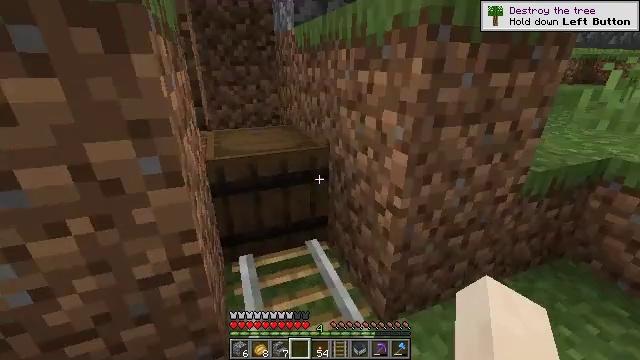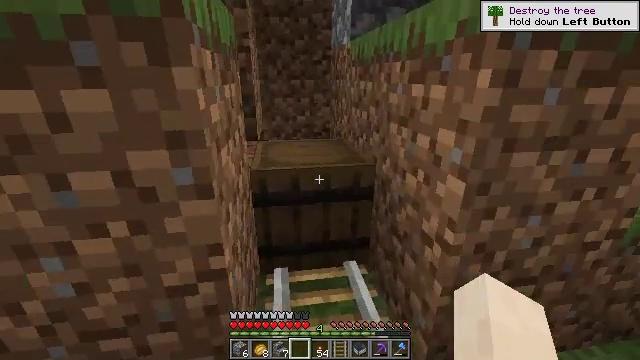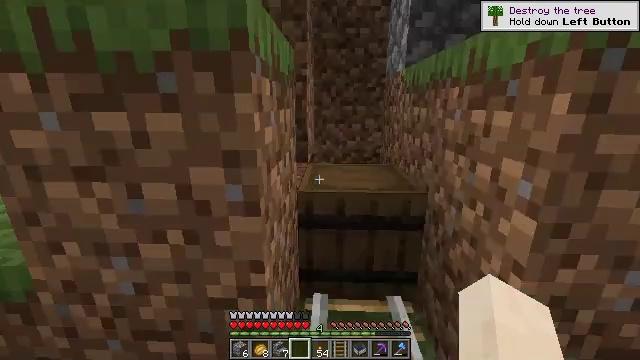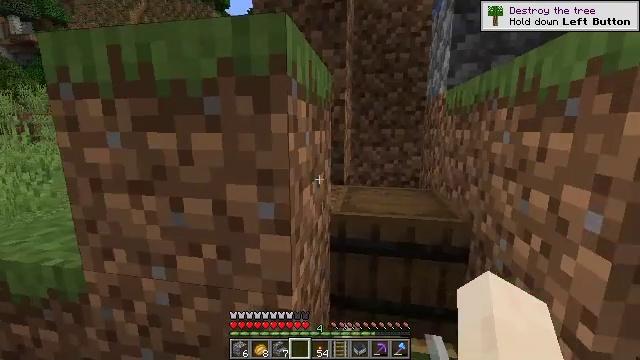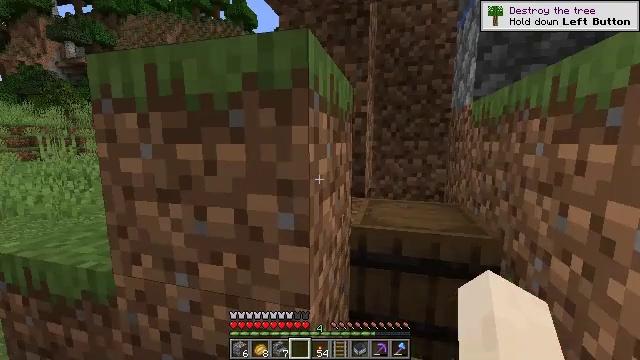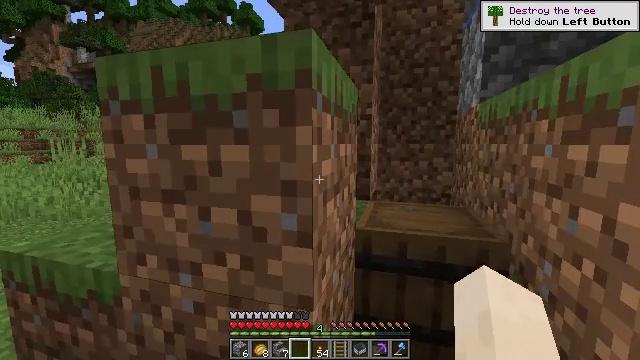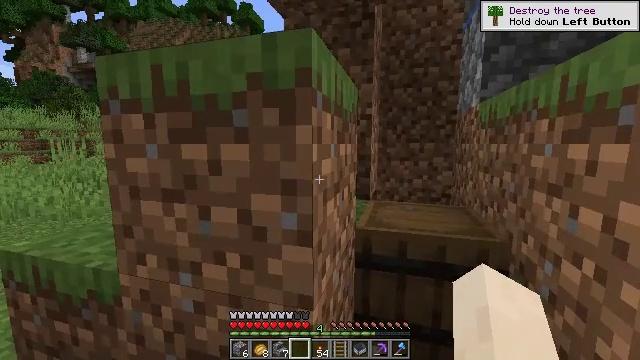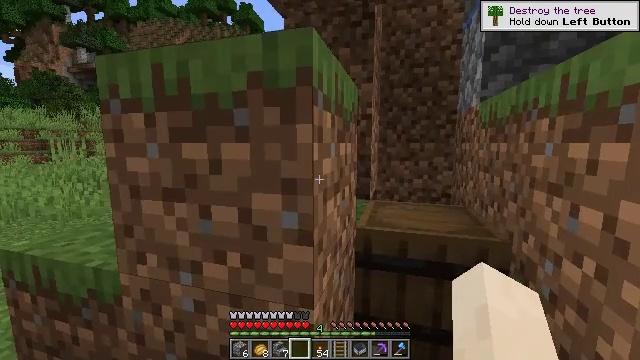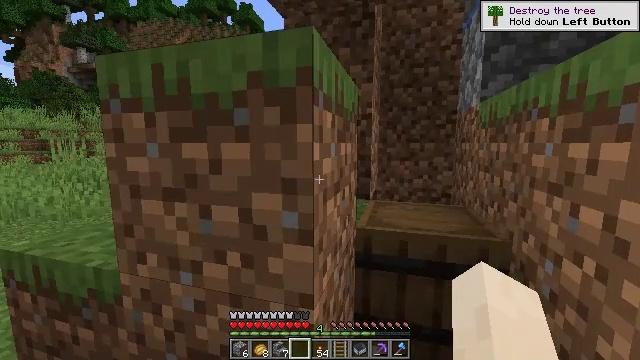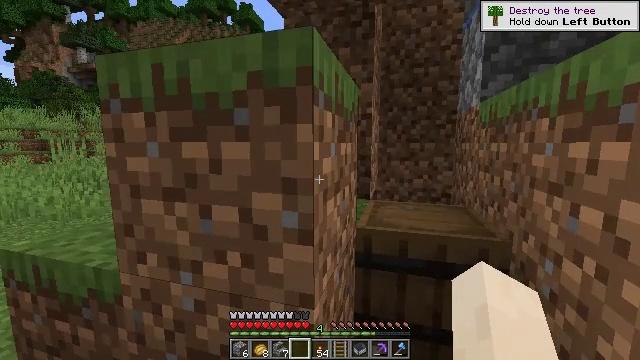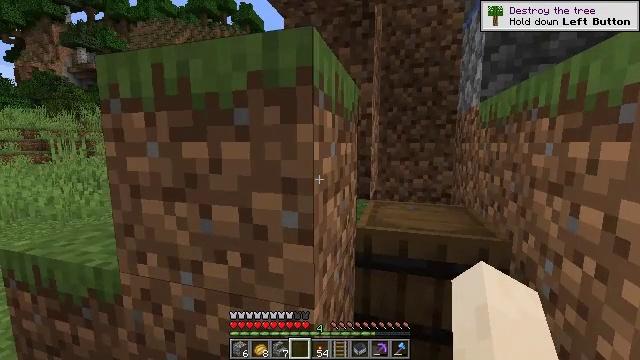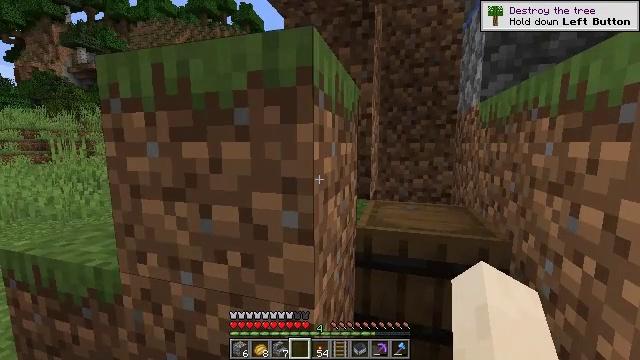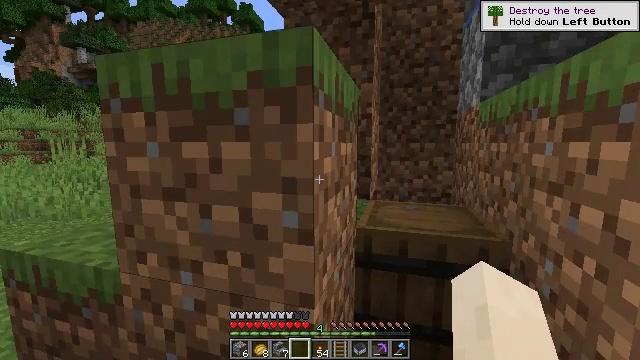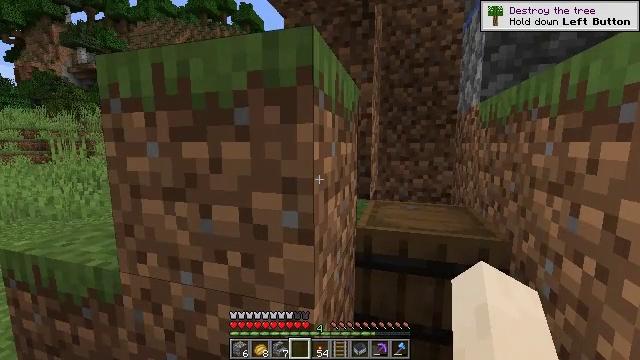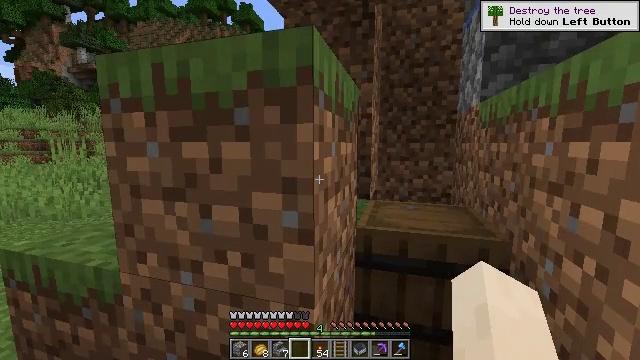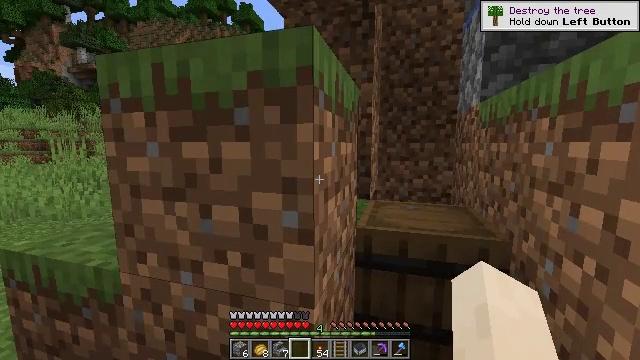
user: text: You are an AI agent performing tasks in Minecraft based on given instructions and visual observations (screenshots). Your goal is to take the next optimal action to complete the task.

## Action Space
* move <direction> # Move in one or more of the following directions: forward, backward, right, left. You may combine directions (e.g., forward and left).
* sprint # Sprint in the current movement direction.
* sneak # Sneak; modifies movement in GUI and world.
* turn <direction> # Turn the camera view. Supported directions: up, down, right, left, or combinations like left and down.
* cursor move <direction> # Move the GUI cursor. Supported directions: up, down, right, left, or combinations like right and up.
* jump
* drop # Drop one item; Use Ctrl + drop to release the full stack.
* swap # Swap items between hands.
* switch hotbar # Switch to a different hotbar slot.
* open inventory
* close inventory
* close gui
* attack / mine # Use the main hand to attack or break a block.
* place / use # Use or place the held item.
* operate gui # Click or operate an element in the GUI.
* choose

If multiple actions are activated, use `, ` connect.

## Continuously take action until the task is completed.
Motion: motion action
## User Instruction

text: Attack the barrel to gather it.
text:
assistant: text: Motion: turn left and up
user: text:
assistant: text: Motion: turn left and up
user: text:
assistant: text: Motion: turn left and up
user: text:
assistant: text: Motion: turn left and up
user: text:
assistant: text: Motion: turn left
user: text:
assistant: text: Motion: no_op
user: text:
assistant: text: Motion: no_op
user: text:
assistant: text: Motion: no_op
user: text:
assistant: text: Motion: no_op
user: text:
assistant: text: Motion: no_op
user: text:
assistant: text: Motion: no_op
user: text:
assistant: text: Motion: no_op
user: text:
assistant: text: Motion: no_op
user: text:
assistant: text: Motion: no_op
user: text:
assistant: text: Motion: no_op
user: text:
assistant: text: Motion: no_op
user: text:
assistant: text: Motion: no_op
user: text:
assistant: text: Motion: move back
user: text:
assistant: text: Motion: move back
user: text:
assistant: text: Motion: move back
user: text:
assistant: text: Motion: move back and move left
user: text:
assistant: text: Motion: move back and move left
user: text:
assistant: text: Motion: move left
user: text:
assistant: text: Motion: move left
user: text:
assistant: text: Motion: move left, turn right
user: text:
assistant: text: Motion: move left, turn right and down
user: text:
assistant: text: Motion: turn right
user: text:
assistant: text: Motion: no_op
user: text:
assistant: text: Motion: no_op
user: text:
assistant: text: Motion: no_op